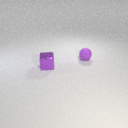
small purple rubber sphere behind small purple metal cube